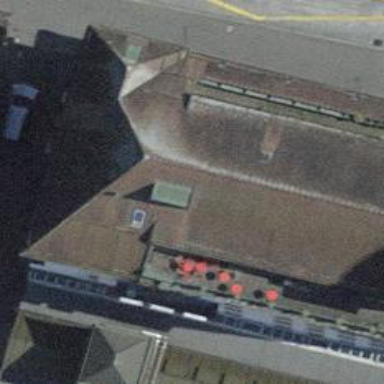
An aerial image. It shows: Outdoor shop.